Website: bh-photo
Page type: delivery-shipping
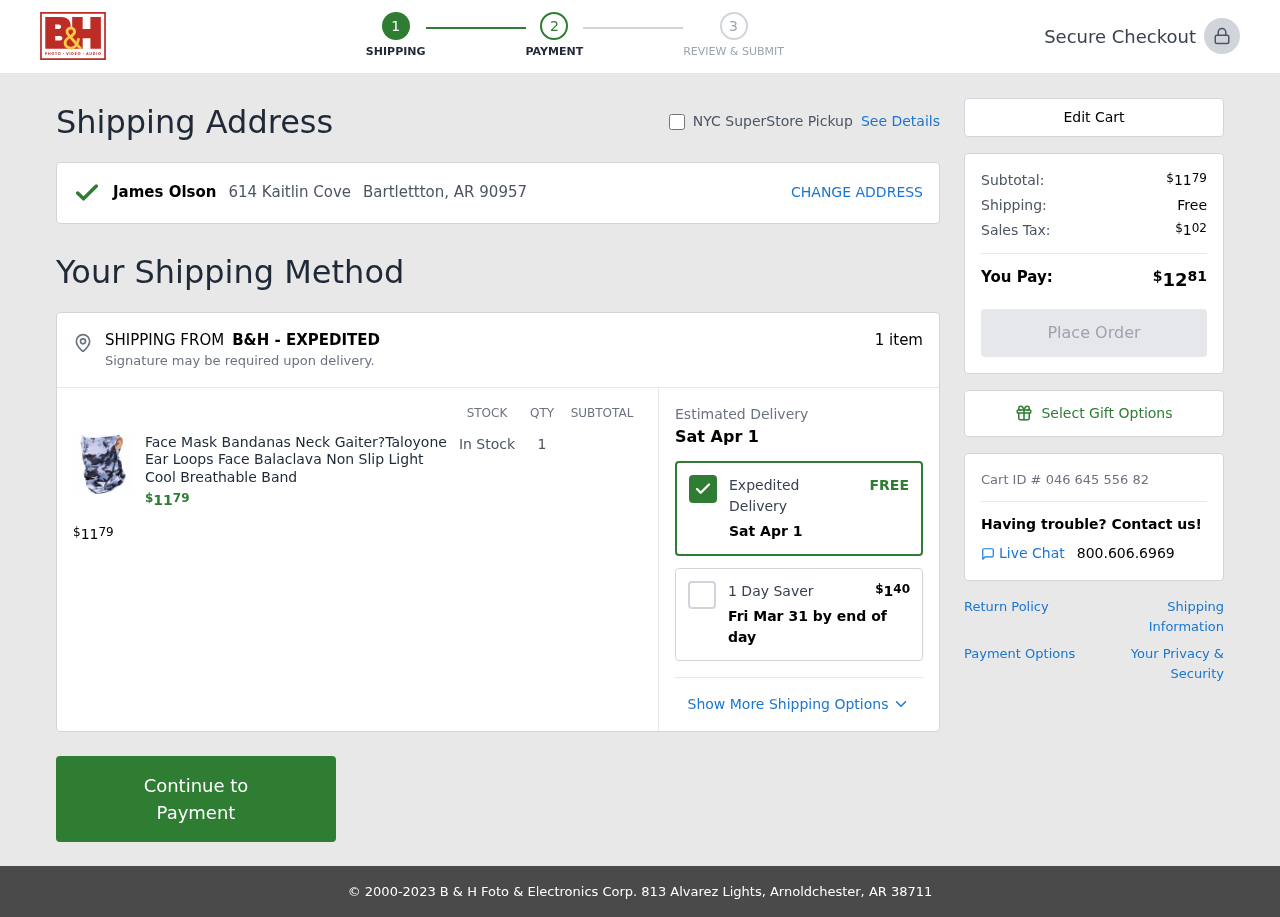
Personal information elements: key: PII_CITY_STATE_ZIP
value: Bartlettton, AR 90957
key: PII_FULLNAME
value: James Olson
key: PII_STREET
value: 614 Kaitlin Cove
Product elements: key: PRODUCT1_NAME
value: Face Mask Bandanas Neck Gaiter?Taloyone Ear Loops Face Balaclava Non Slip Light Cool Breathable Band
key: PRODUCT1_PRICE
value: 11.79
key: PRODUCT1_QUANTITY
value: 1
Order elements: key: ORDER_NUM_ITEMS
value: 1 item
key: ORDER_SUBTOTAL
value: $1179
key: ORDER_DELIVERY_DATE
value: Sat Apr 1
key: ORDER_SHIPPING_COST_ALT
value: $140
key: ORDER_SHIPPING_DATE
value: Fri Mar 31 by end of day
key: ORDER_SHIPPING_COST
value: Free
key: ORDER_TAX
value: $102
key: ORDER_TOTAL
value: $1281
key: ORDER_ID
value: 046 645 556 82